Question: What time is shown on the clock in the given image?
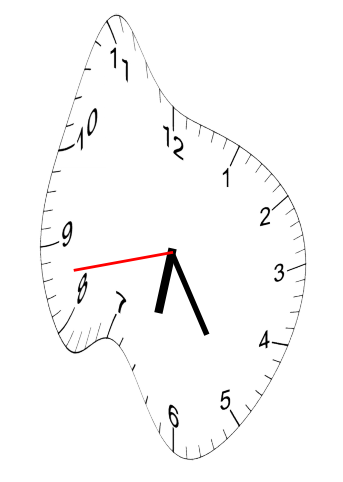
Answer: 06:24:43